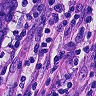
Metastatic tissue present: yes